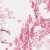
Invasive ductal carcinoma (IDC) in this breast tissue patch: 0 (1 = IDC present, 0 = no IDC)